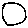
Label: circle